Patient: sex F, age 66
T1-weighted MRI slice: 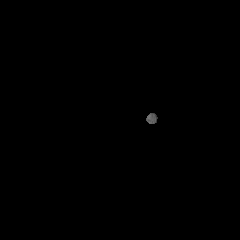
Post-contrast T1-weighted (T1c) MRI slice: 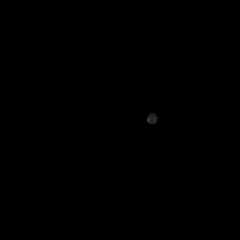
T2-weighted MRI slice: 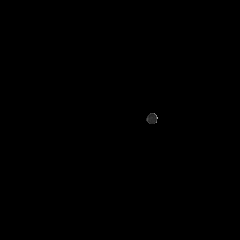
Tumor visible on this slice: no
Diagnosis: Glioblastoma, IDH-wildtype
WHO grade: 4